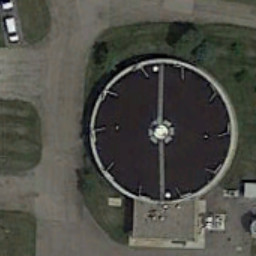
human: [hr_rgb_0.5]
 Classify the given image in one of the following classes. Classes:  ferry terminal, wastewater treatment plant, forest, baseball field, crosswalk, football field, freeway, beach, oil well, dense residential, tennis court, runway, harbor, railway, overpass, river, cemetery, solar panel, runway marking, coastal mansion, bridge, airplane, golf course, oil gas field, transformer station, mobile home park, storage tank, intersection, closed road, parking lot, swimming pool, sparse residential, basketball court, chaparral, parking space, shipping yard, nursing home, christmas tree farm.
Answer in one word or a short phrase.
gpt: wastewater treatment plant